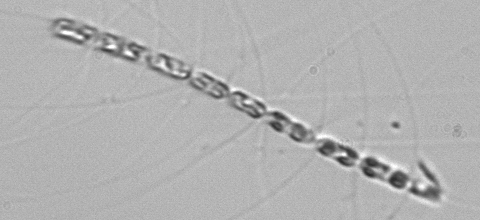
Label: Chaetoceros